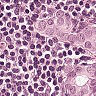
Metastatic tissue present: yes